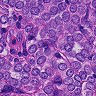
Metastatic tissue present: yes